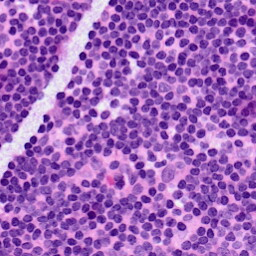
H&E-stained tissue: LymphNode